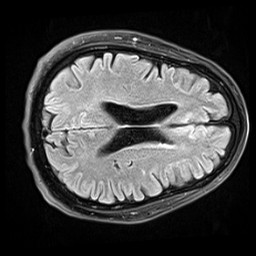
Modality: FLAIR
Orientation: axial
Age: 69
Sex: male
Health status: healthy
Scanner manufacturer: siemens
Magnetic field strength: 3 T
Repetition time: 9 s
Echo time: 0.088 s